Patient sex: M
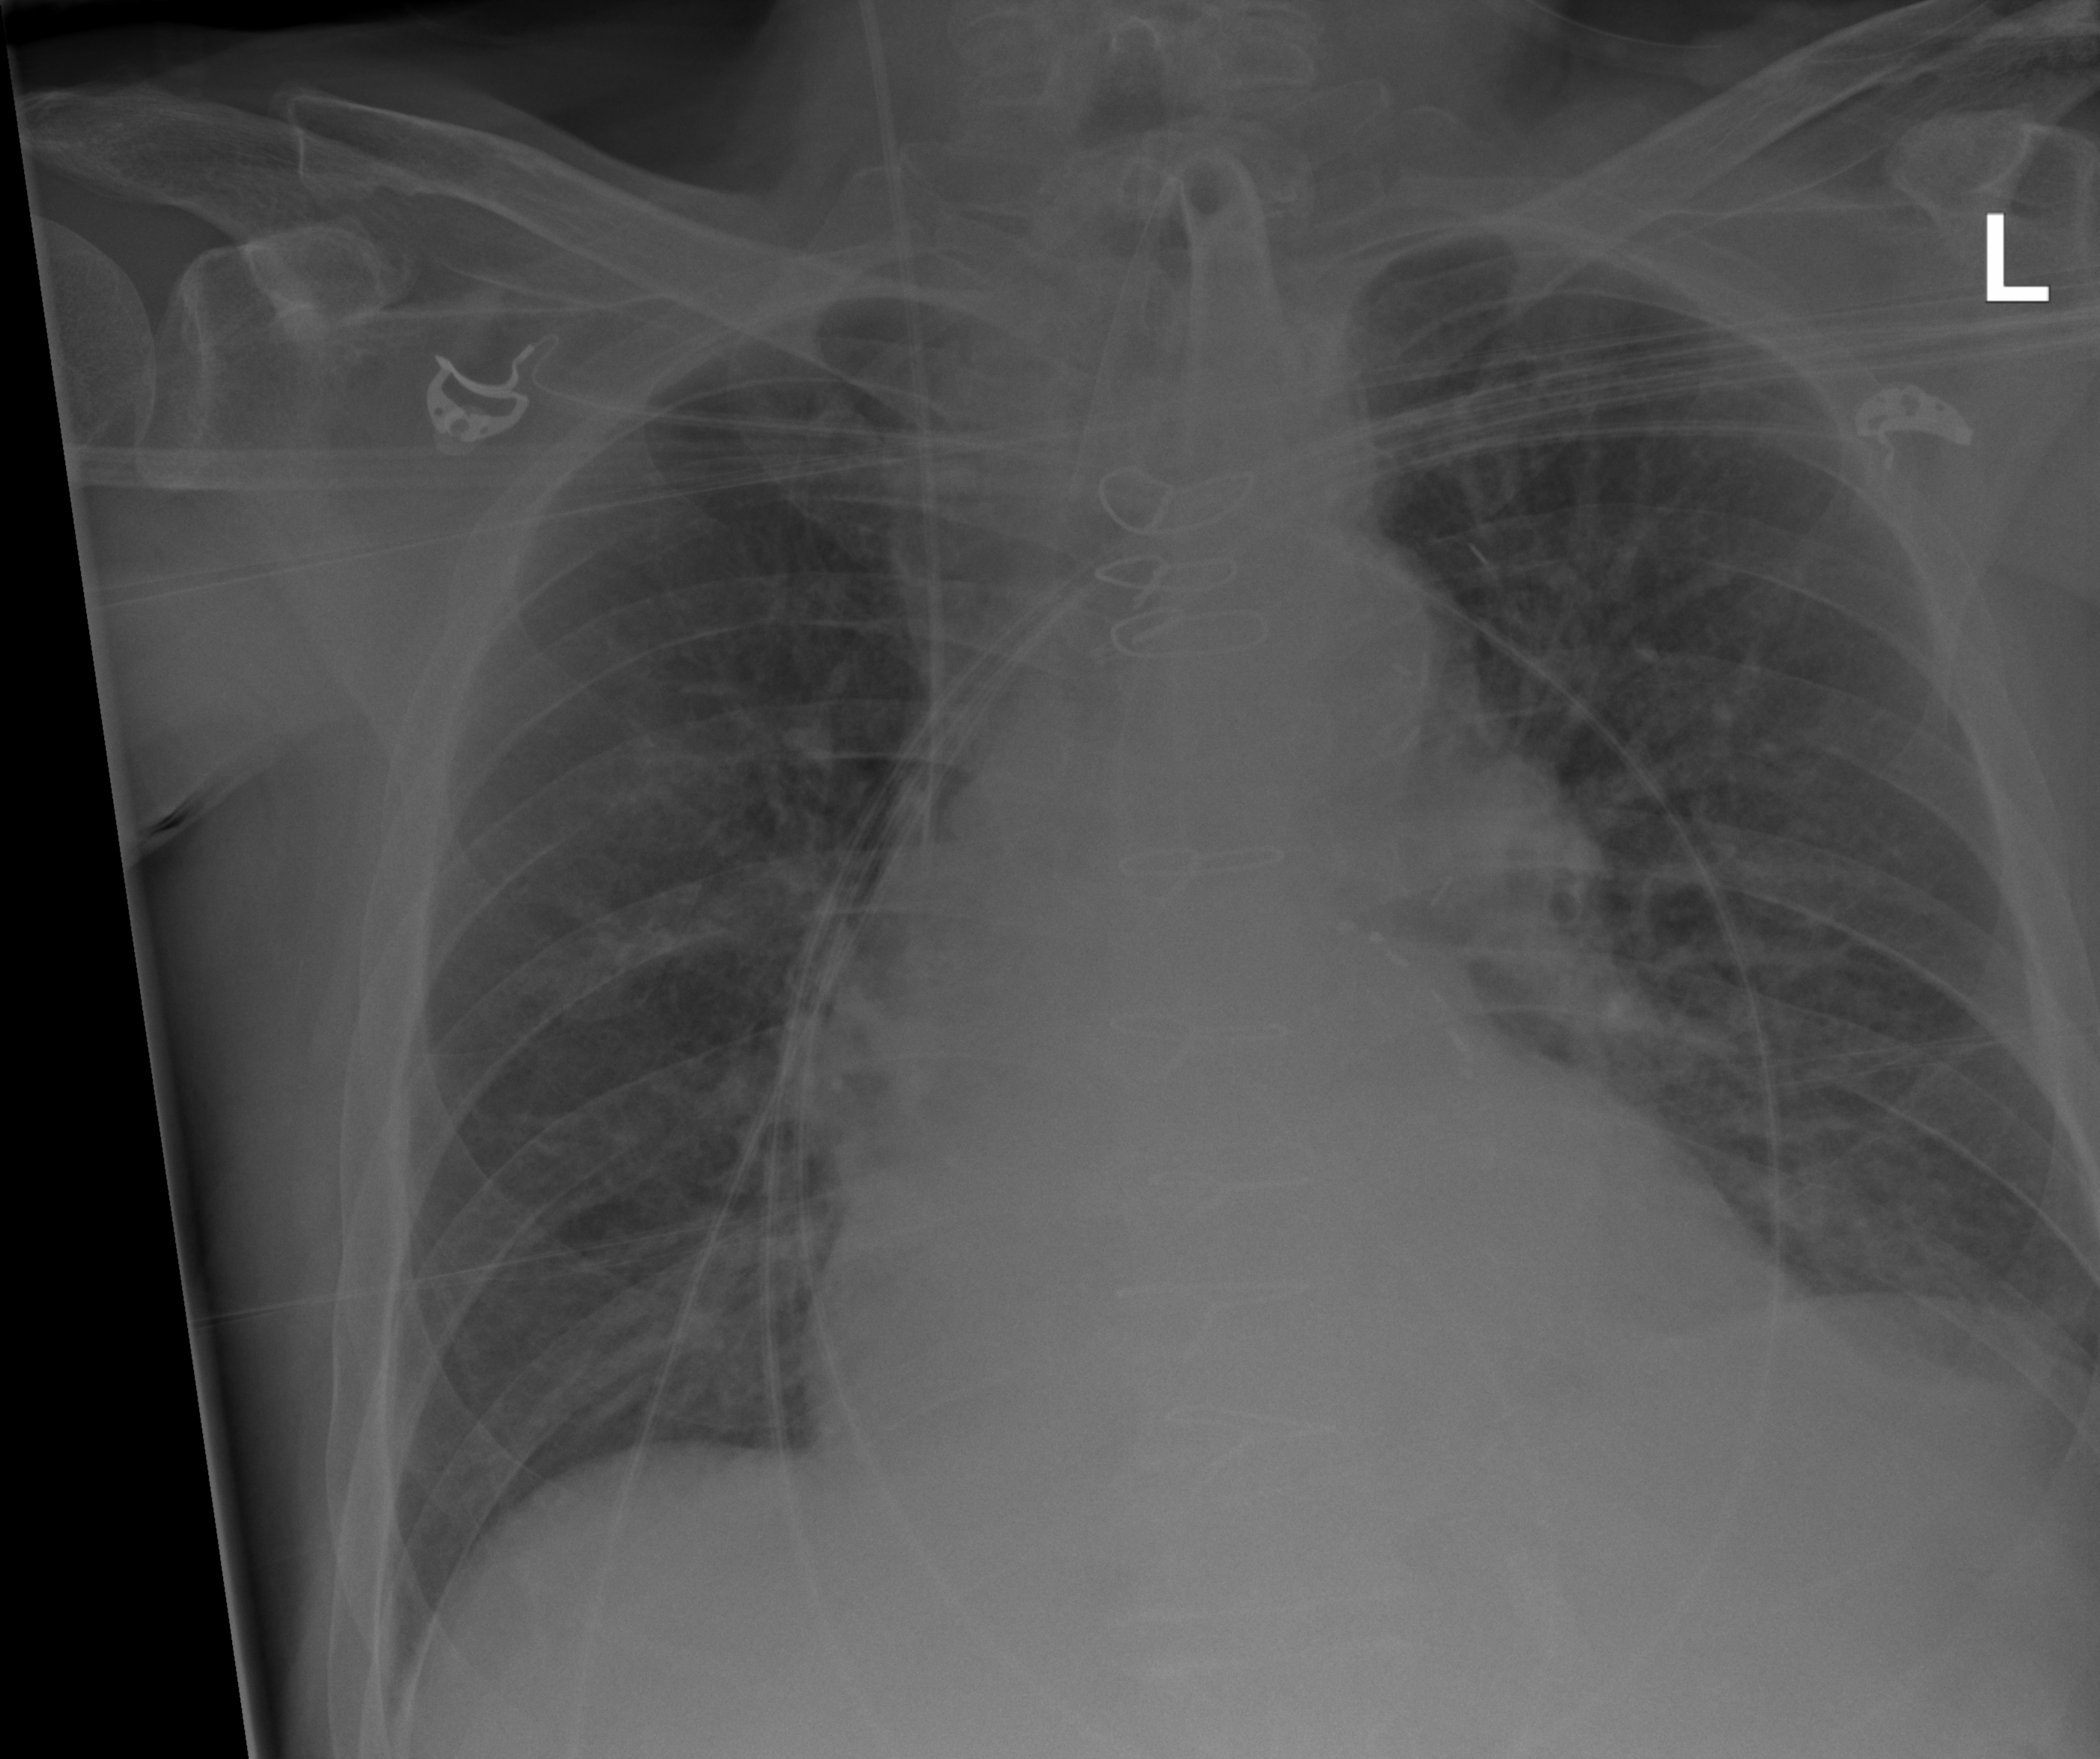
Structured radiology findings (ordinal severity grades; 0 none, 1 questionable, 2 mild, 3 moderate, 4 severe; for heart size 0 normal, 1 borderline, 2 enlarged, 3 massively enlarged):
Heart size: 2
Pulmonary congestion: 2
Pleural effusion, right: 0
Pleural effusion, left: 0
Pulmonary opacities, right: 0
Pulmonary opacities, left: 0
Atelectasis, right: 0
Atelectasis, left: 2